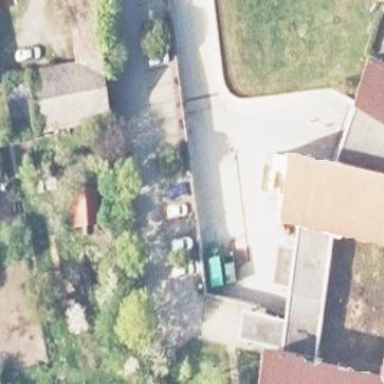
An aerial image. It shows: Parking area with surface.